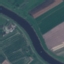
Land use / land cover: River